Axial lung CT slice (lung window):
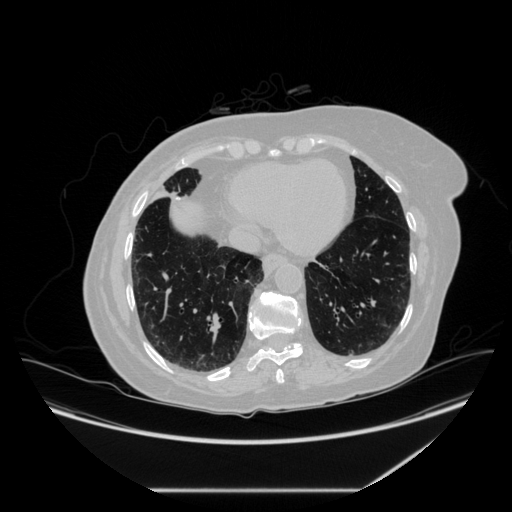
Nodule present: no